Question: I am trying to create a table using the below HTML code in python,it works for most instances but for some cases the table gets messed up like below,please see screen shot..any inputs on what is wrong?how to debug it?any workarounds to fix it?really appreciate any inputs
HTML source for messed up row: <URL>

'''
...........
...........
GerritMailBody = GerritMailBody + "<td>" + GerritInfo['TargetName'].rstrip('
') + "</td>"
GerritMailBody = GerritMailBody + "<td>" + GerritInfo['Assignee'].rstrip('
') + "</td>"
usernames.append(GerritInfo['Assignee'].rstrip('
'))
#Below is the block that is getting messed up
GerritMailBody = GerritMailBody + "<td height="150\%">"
GerritMailBody = GerritMailBody + "<table>"
for item in GerritInfo['GerritUrl']:
GerritMailBody = GerritMailBody + "<tr>"
GerritMailBody = GerritMailBody + "<td>"
GerritMailBody = GerritMailBody + item.rstrip('
/') + "<br>"
GerritMailBody = GerritMailBody + "</td>"
GerritMailBody = GerritMailBody + "</tr>"
GerritMailBody = GerritMailBody + "</table>"
GerritMailBody = GerritMailBody + "</td>"
............
............
'''
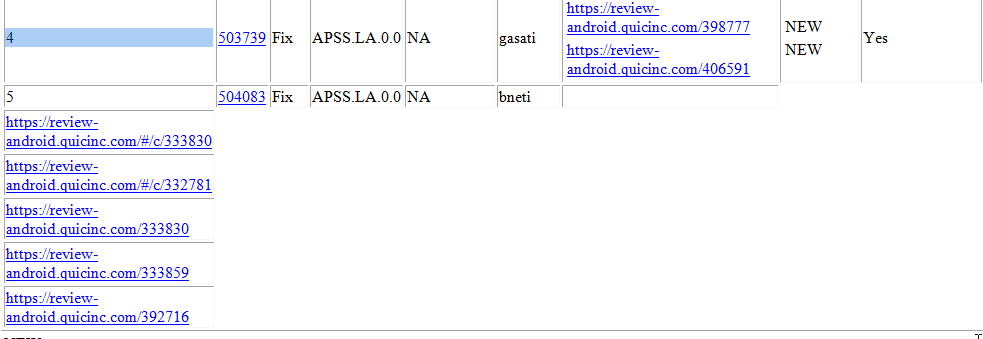
Answer: Constructing html this way in python is not readable at all and difficult to maintain. Switch to a template engine like <URL>:
'''
from mako.template import Template
print Template("hello ${data}!").render(data="world")
'''
Define an html file with your message body template, fill it with data via 'render' and get the message as a string:
'''
from mako.template import Template
mytemplate = Template(filename='body.html')
print mytemplate.render(data=data)
'''
Trust me, this will make your life easier and sleep more peaceful.
---
Possible reason of the messed up HTML is that the data you are inserting into the html contains some characters ('<', '<', '&') that should be escaped. Consider calling 'cgi.escape()' on every item you are inserting. Also see: <URL>
Again, escaping works out-of-the-box in most of the template engines out there.
Hope that helps.